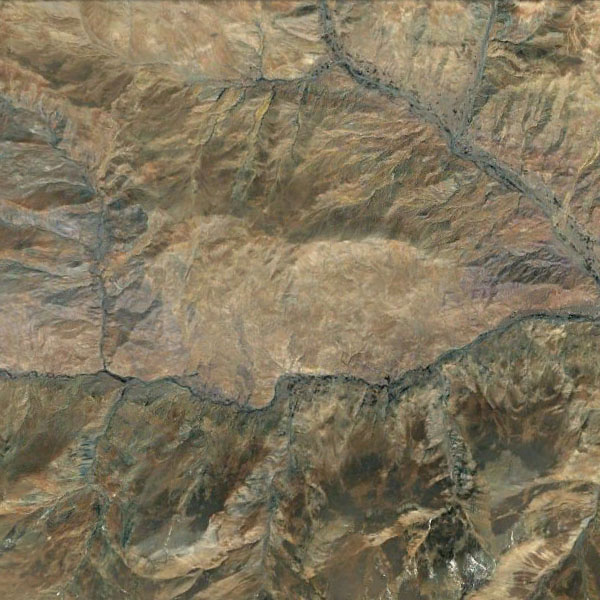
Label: Mountain